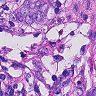
Metastatic tissue present: yes